Interaction volume radius: 5 \u00c5
Interaction volume height: 40 \u00c5
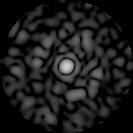
Disorder parameter: 0.8642